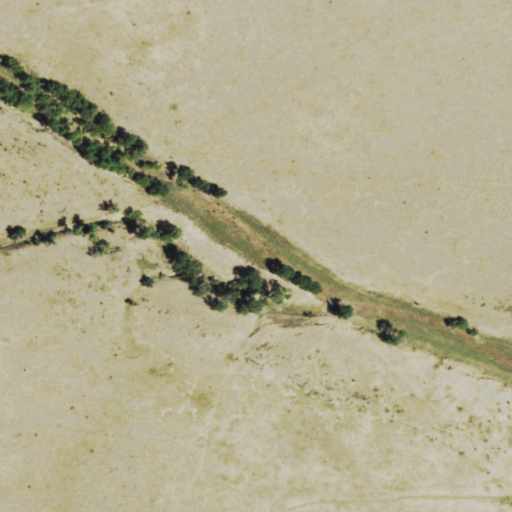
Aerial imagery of valley in Colorado named James Draw containing grassland and shrub